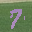
Label: 7